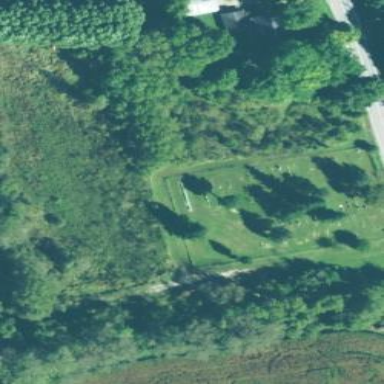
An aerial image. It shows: Cemetery.